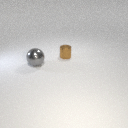
small brown metal cylinder to the right of large gray metal sphere